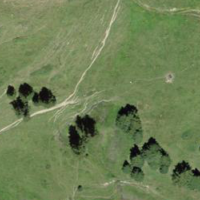
EUNIS habitat code: 26
Species observed at this site:
Arnica montana